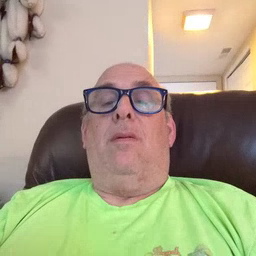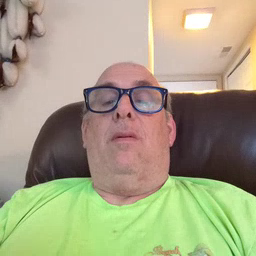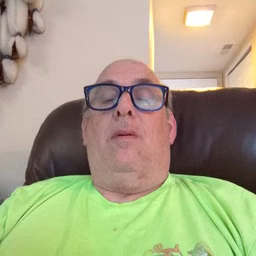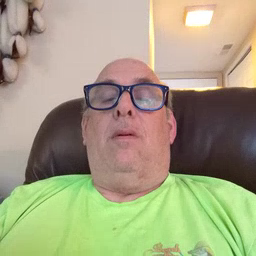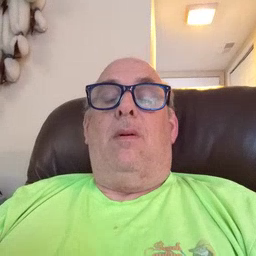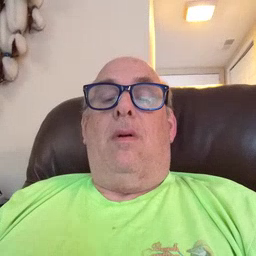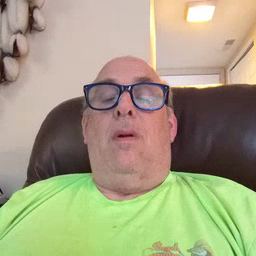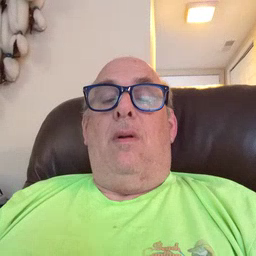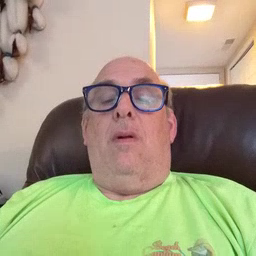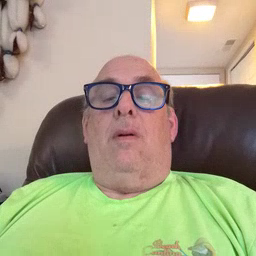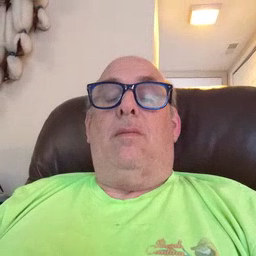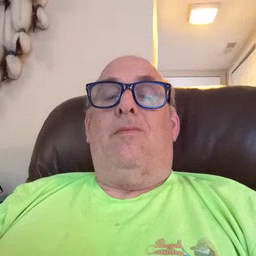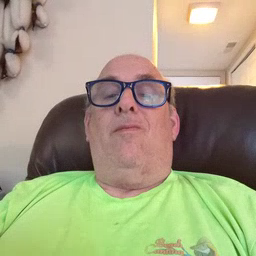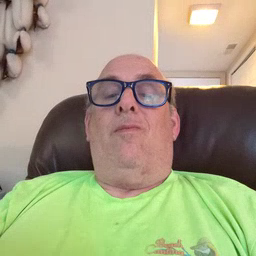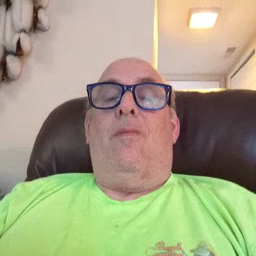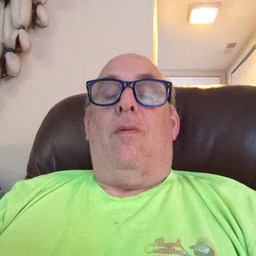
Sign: store